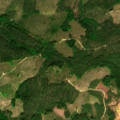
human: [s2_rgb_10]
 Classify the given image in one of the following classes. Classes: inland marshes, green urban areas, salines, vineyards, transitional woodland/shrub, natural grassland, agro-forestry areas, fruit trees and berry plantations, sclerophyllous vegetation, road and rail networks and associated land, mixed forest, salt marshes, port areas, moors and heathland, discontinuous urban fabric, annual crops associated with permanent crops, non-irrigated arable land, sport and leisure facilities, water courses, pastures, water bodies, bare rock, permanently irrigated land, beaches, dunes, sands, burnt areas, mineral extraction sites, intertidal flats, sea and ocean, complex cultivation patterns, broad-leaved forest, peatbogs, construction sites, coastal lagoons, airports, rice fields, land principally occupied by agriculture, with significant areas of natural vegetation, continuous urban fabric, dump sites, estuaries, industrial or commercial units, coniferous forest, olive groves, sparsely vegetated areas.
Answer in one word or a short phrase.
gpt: coniferous forest